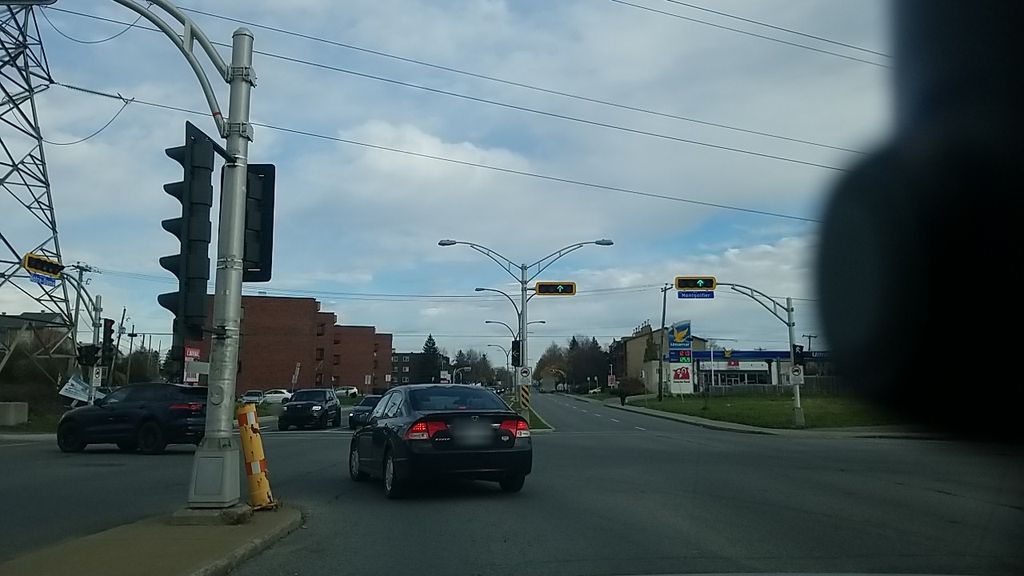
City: montreal